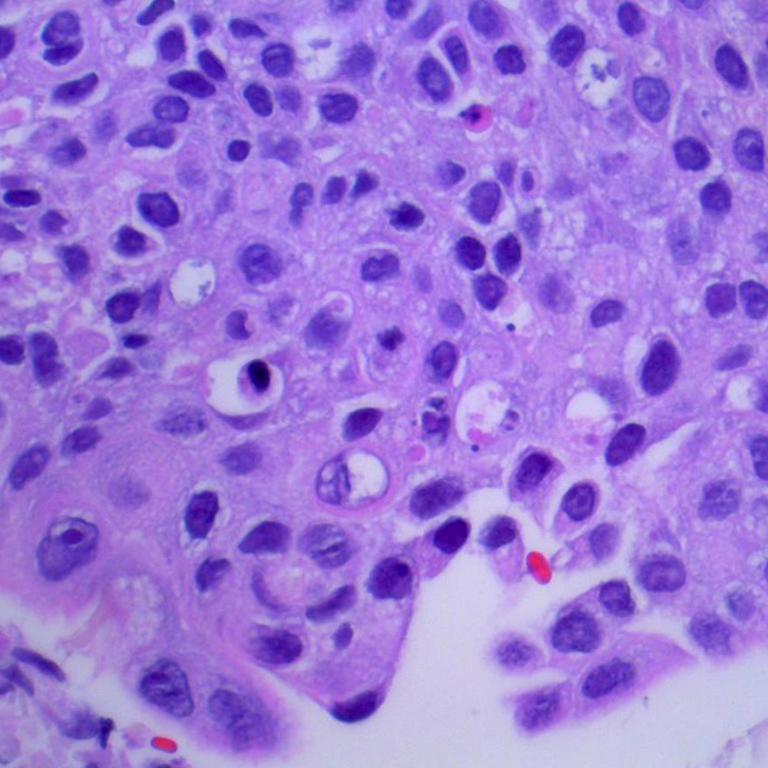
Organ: lung
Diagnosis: squamous carcinomas